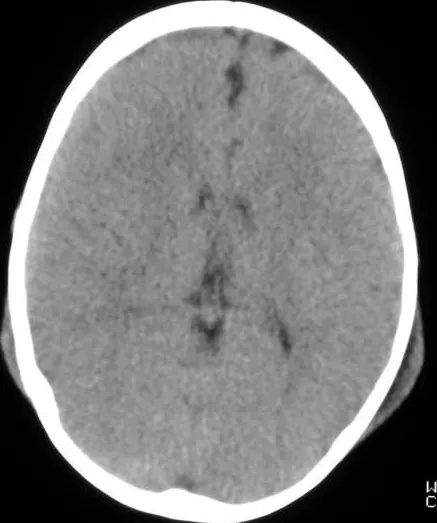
The girl: cranial computed tomography, done 7 hours after admission, showing cerebral oedema.
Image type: radiology (ct)